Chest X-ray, PA view. Patient: 55 years old, sex M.
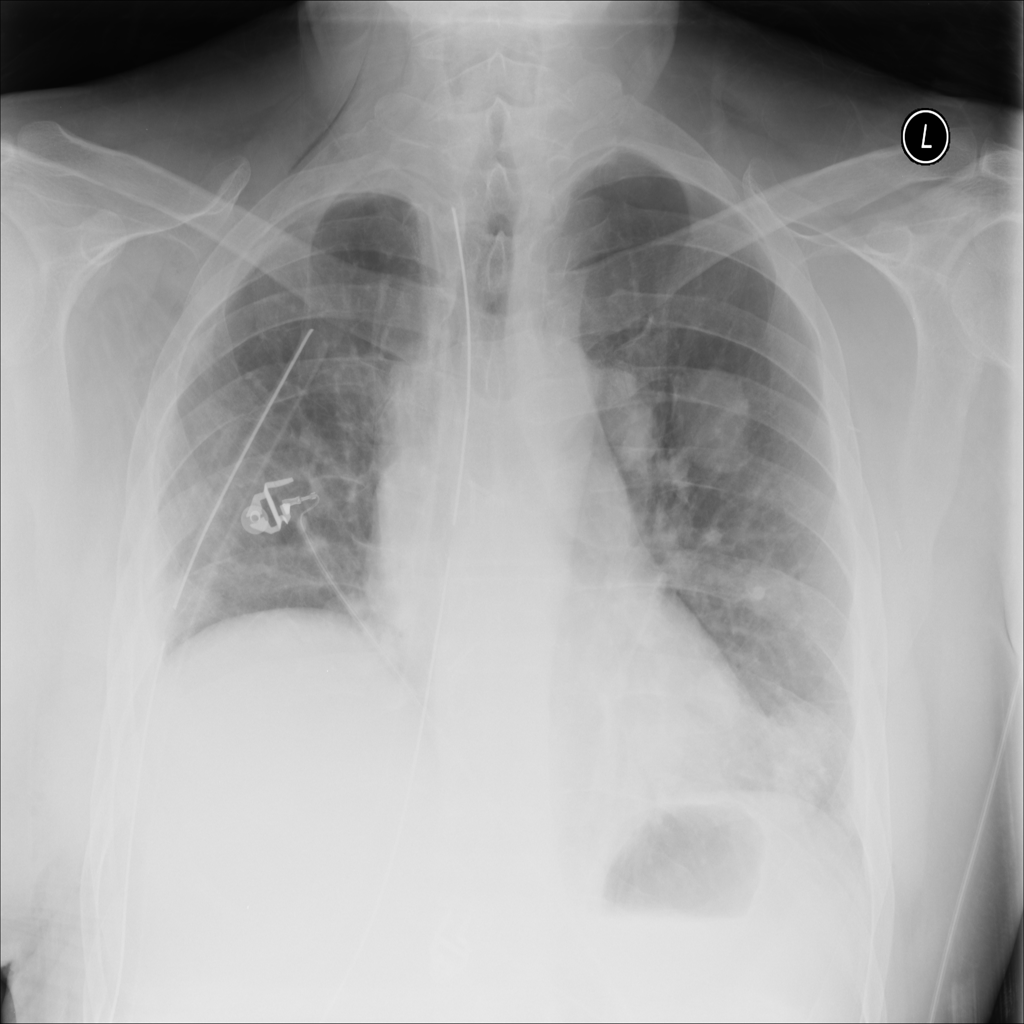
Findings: Emphysema, Nodule